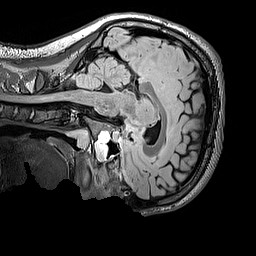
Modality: FLAIR
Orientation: sagittal
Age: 13
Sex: male
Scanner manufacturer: siemens
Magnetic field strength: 3 T
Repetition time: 5 s
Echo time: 0.388 s